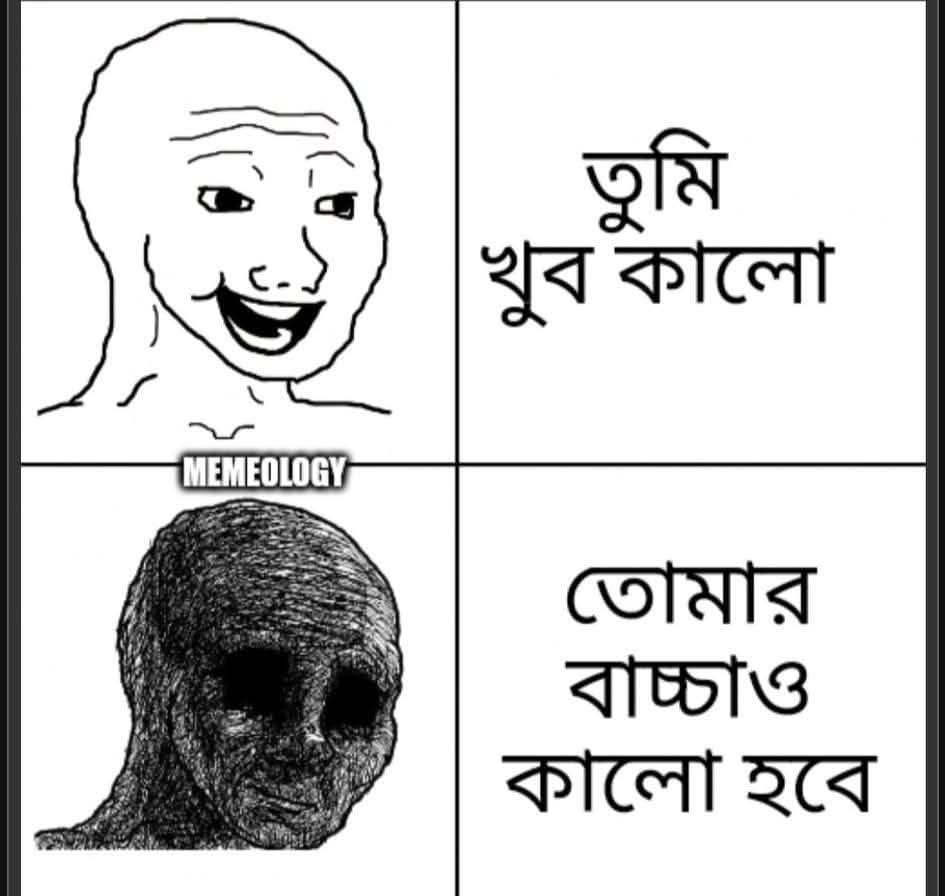
Text: তুমি খুব কালো তোমার বাচ্চাও কালো হবে
Label: Hate
Hate category: Personal Offence
Targeted group: Individual